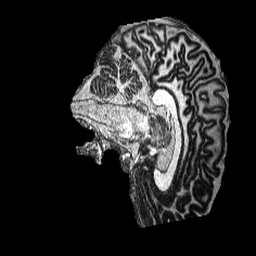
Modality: MP2RAGE
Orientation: sagittal